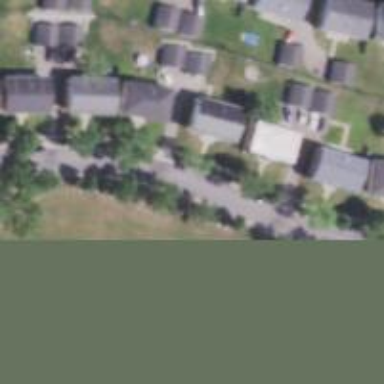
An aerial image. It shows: Residential road with sidewalk on the left side.